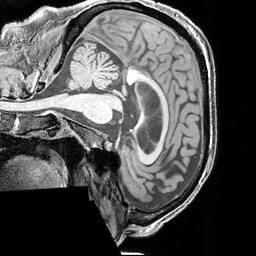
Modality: T1w
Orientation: sagittal
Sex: male
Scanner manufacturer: siemens
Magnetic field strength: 3 T
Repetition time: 2.3 s
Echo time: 0.00226 s